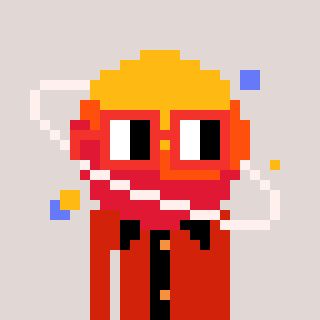
a pixel art character with square red glasses, a saturn-shaped head and a red-colored body on a warm background